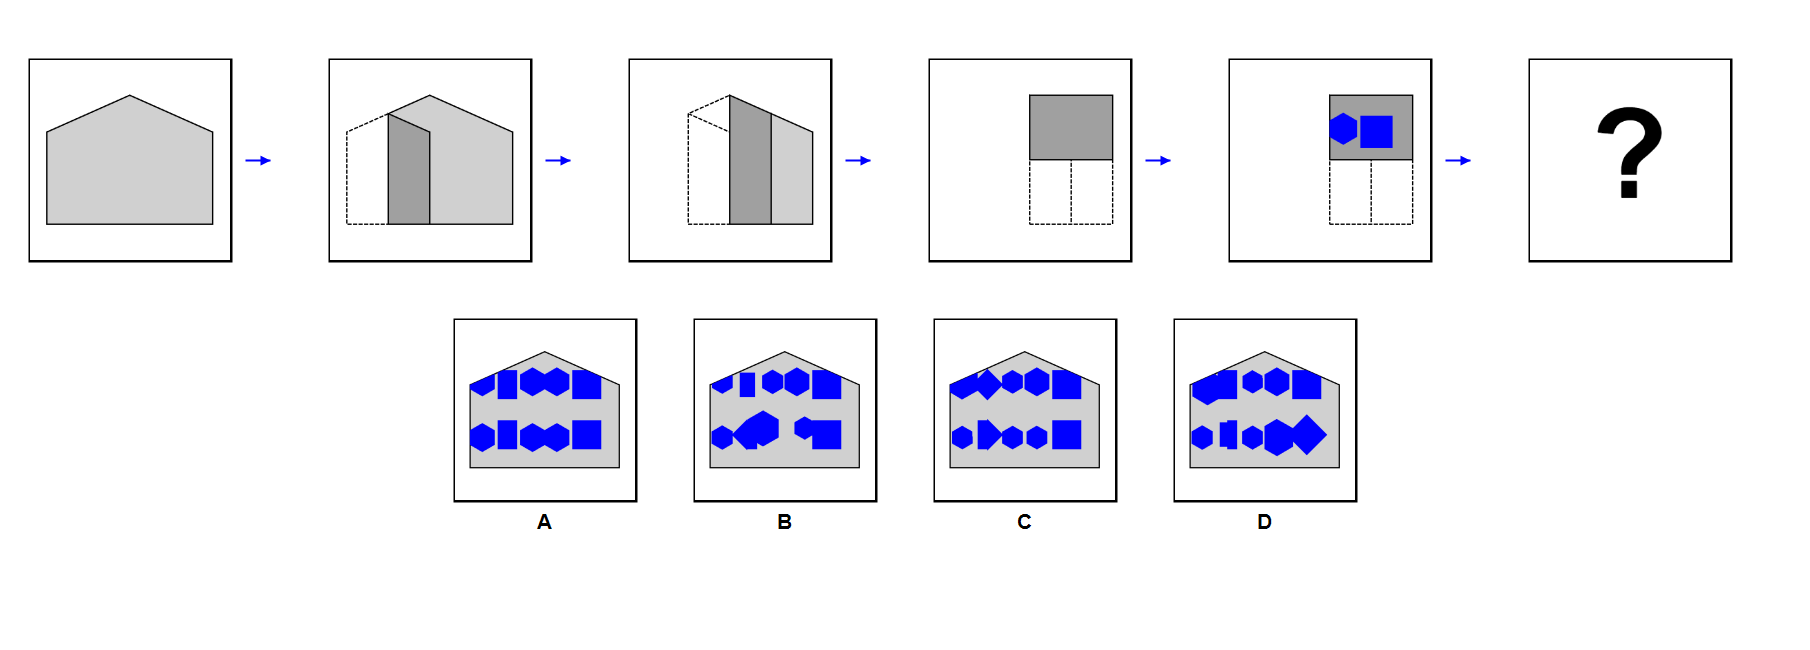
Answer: A